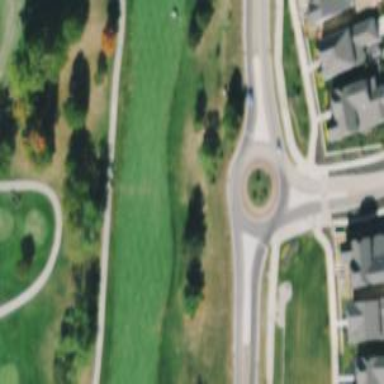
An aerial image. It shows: Tertiary road leading to roundabout.